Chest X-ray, PA view. Patient: 46 years old, sex F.
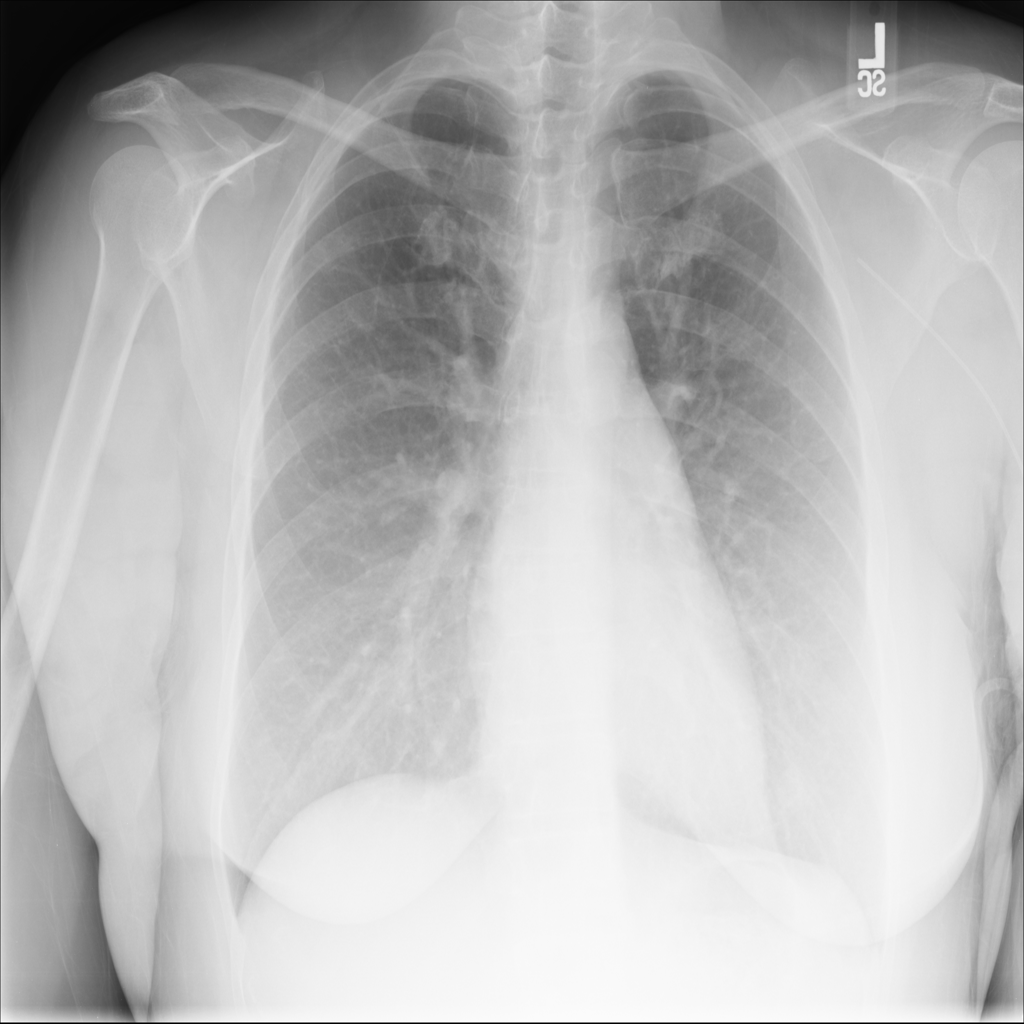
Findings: No Finding